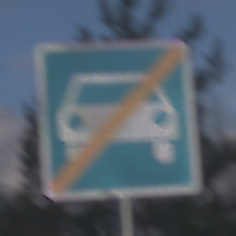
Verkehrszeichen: EndeKraftfahrstrasse
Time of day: MorningAfternoon
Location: Outdoor (Nature)
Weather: PartlyCloudy
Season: NotSpecified
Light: Natural